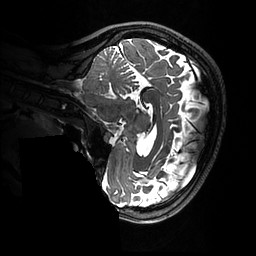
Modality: T2w
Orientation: sagittal
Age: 29
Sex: female
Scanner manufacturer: ge
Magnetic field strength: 3 T
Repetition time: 3.202 s
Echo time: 0.06589 s